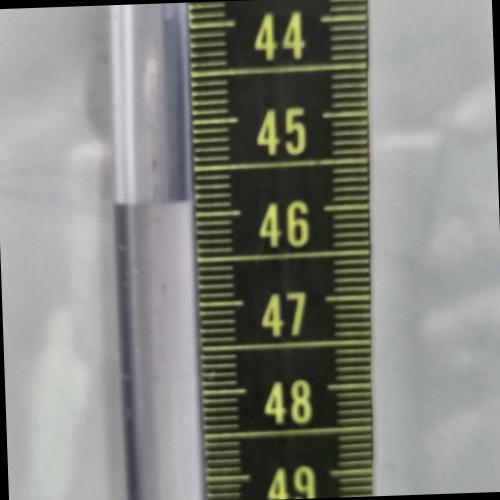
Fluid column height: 45.8 cm